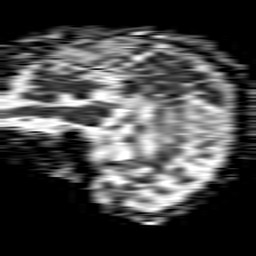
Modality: ADC
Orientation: sagittal
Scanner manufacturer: philips
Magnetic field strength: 1.5 T
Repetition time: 4.6 s
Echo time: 0.08631 s